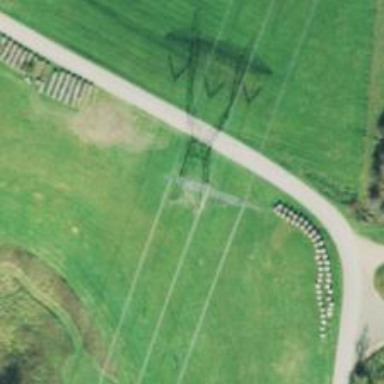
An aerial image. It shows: Lattice structure tower used for power distribution.